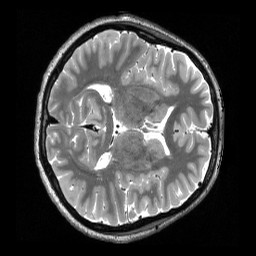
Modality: T2w
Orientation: axial
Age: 22
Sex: female
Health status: healthy
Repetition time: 3.2 s
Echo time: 0.563 s